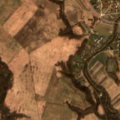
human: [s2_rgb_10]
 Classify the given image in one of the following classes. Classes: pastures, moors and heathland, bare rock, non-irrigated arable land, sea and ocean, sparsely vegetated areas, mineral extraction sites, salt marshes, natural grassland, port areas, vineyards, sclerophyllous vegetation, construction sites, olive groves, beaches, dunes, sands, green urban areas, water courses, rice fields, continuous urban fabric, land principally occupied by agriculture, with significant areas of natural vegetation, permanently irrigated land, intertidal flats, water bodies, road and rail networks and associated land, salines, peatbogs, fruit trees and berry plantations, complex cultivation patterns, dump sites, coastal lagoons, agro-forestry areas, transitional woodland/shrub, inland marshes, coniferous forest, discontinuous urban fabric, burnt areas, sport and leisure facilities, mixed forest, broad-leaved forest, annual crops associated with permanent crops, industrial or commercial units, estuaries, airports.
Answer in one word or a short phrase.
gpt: discontinuous urban fabric, non-irrigated arable land, pastures, complex cultivation patterns, land principally occupied by agriculture, with significant areas of natural vegetation, transitional woodland/shrub